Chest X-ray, PA view. Patient: 36 years old, sex M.
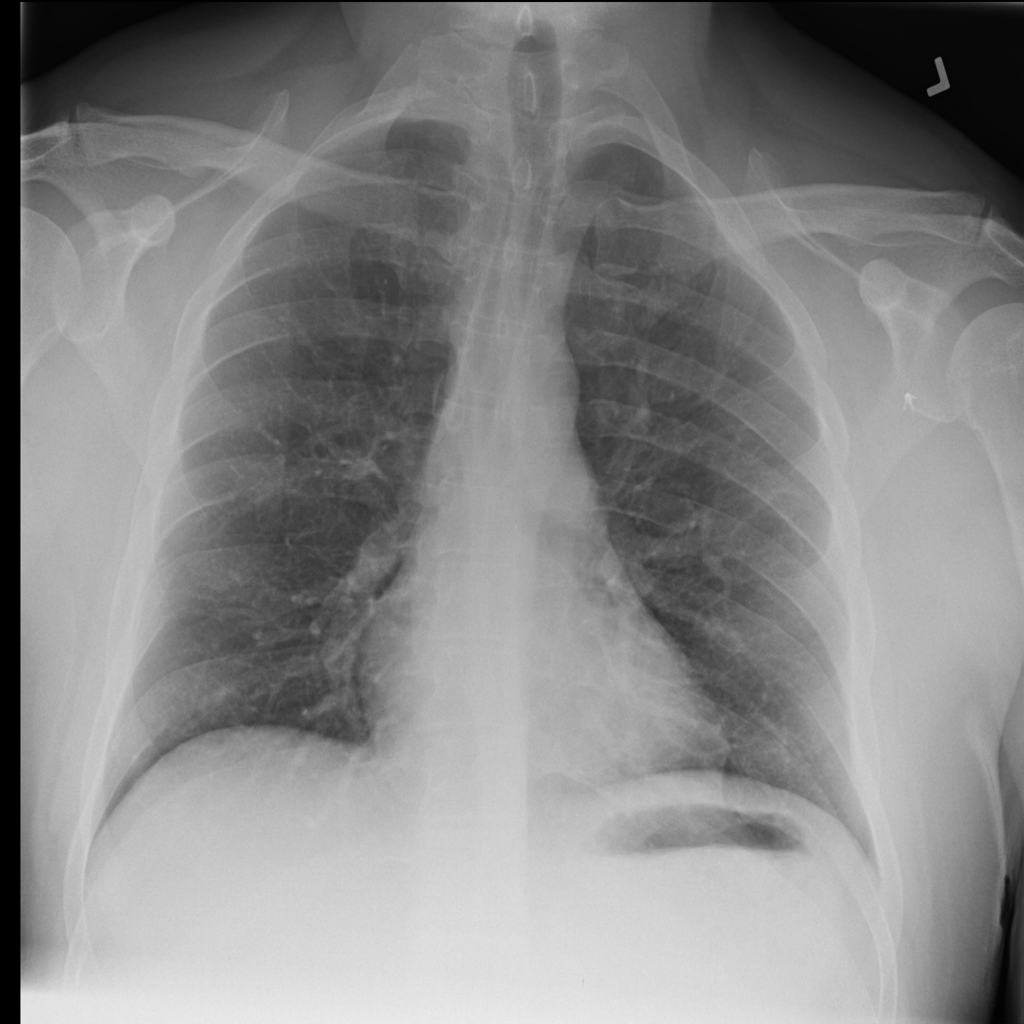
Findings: No Finding